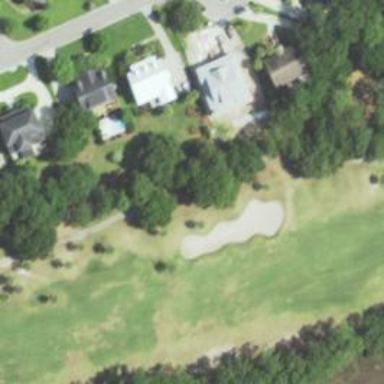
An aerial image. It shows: Footway that serves as golf path.